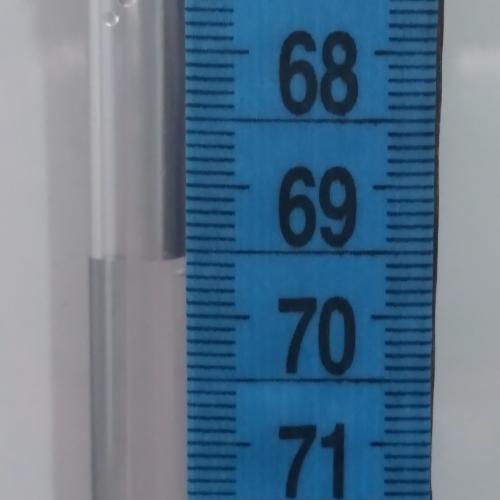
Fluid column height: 69.6 cm